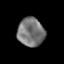
Tissue: prostate
Cell type: T cells
Senescence score: 0.2979
Nuclear area (px): 750
Mean DAPI intensity: 119.1